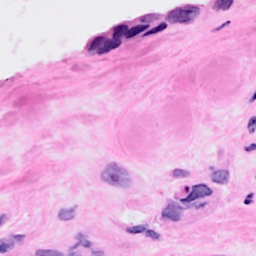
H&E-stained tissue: Breast